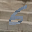
Label: 6